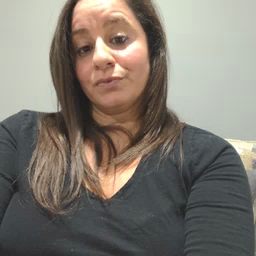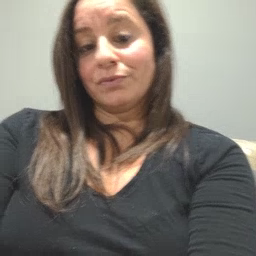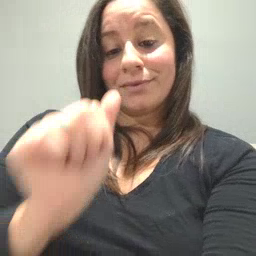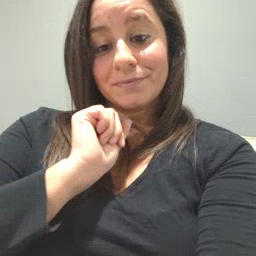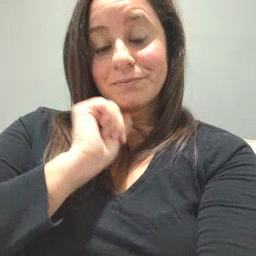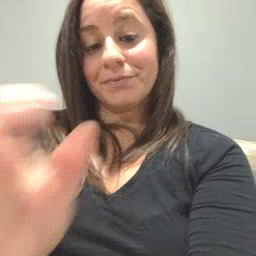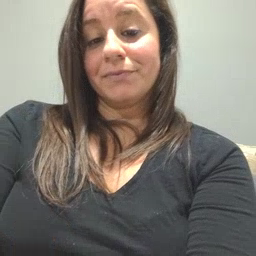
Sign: aunt